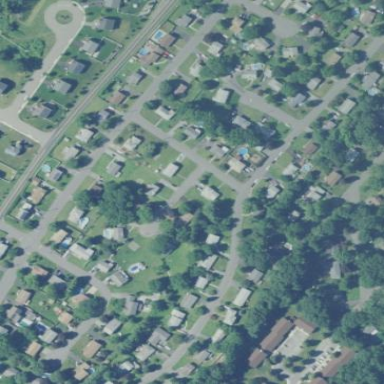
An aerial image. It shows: Residential neighbourhood.